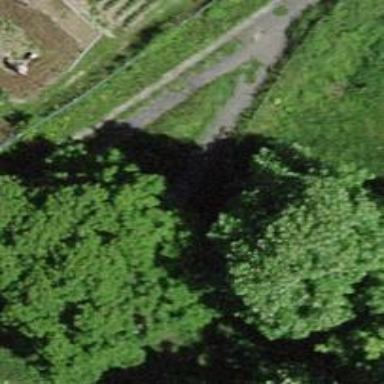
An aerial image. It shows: Unpaved footway.